Field crop: maize
Growth stage: 2
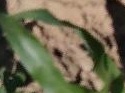
Species: maize